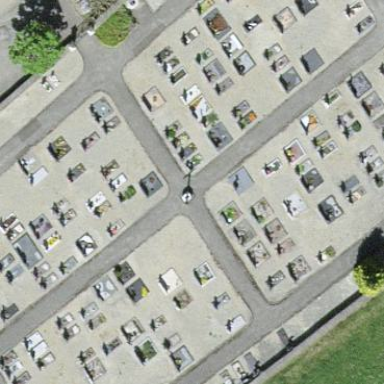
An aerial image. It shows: Cemetery.